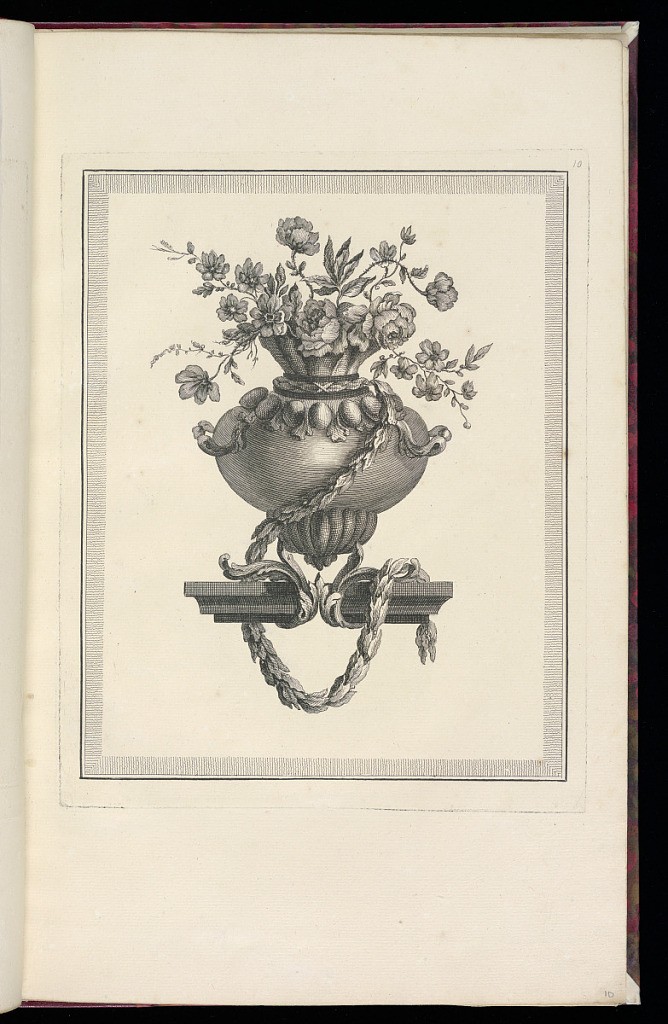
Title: Vase with Flowers
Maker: Pierre Ranson, French, 1736–1786
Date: late 18th century
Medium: Etching and engraving on laid paper
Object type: Print
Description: Design for a two-handled vase with flowers on a support or bracket. The vase is decorated with gadrooning and scrolling leaves (rinceaux). A festoon of leaves hangs from the vase and wraps around the support.